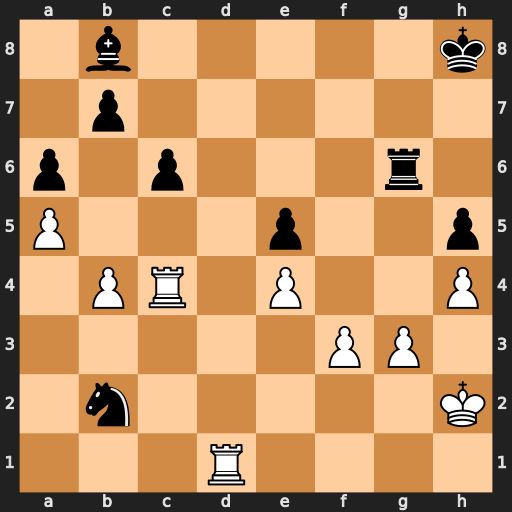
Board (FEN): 1b5k/1p6/p1p3r1/P3p2p/1PR1P2P/5PP1/1n5K/3R4
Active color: w
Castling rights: -
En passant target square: -
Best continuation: Rd8+ Rg8 Rxg8+ Kxg8 Rc2